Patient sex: M
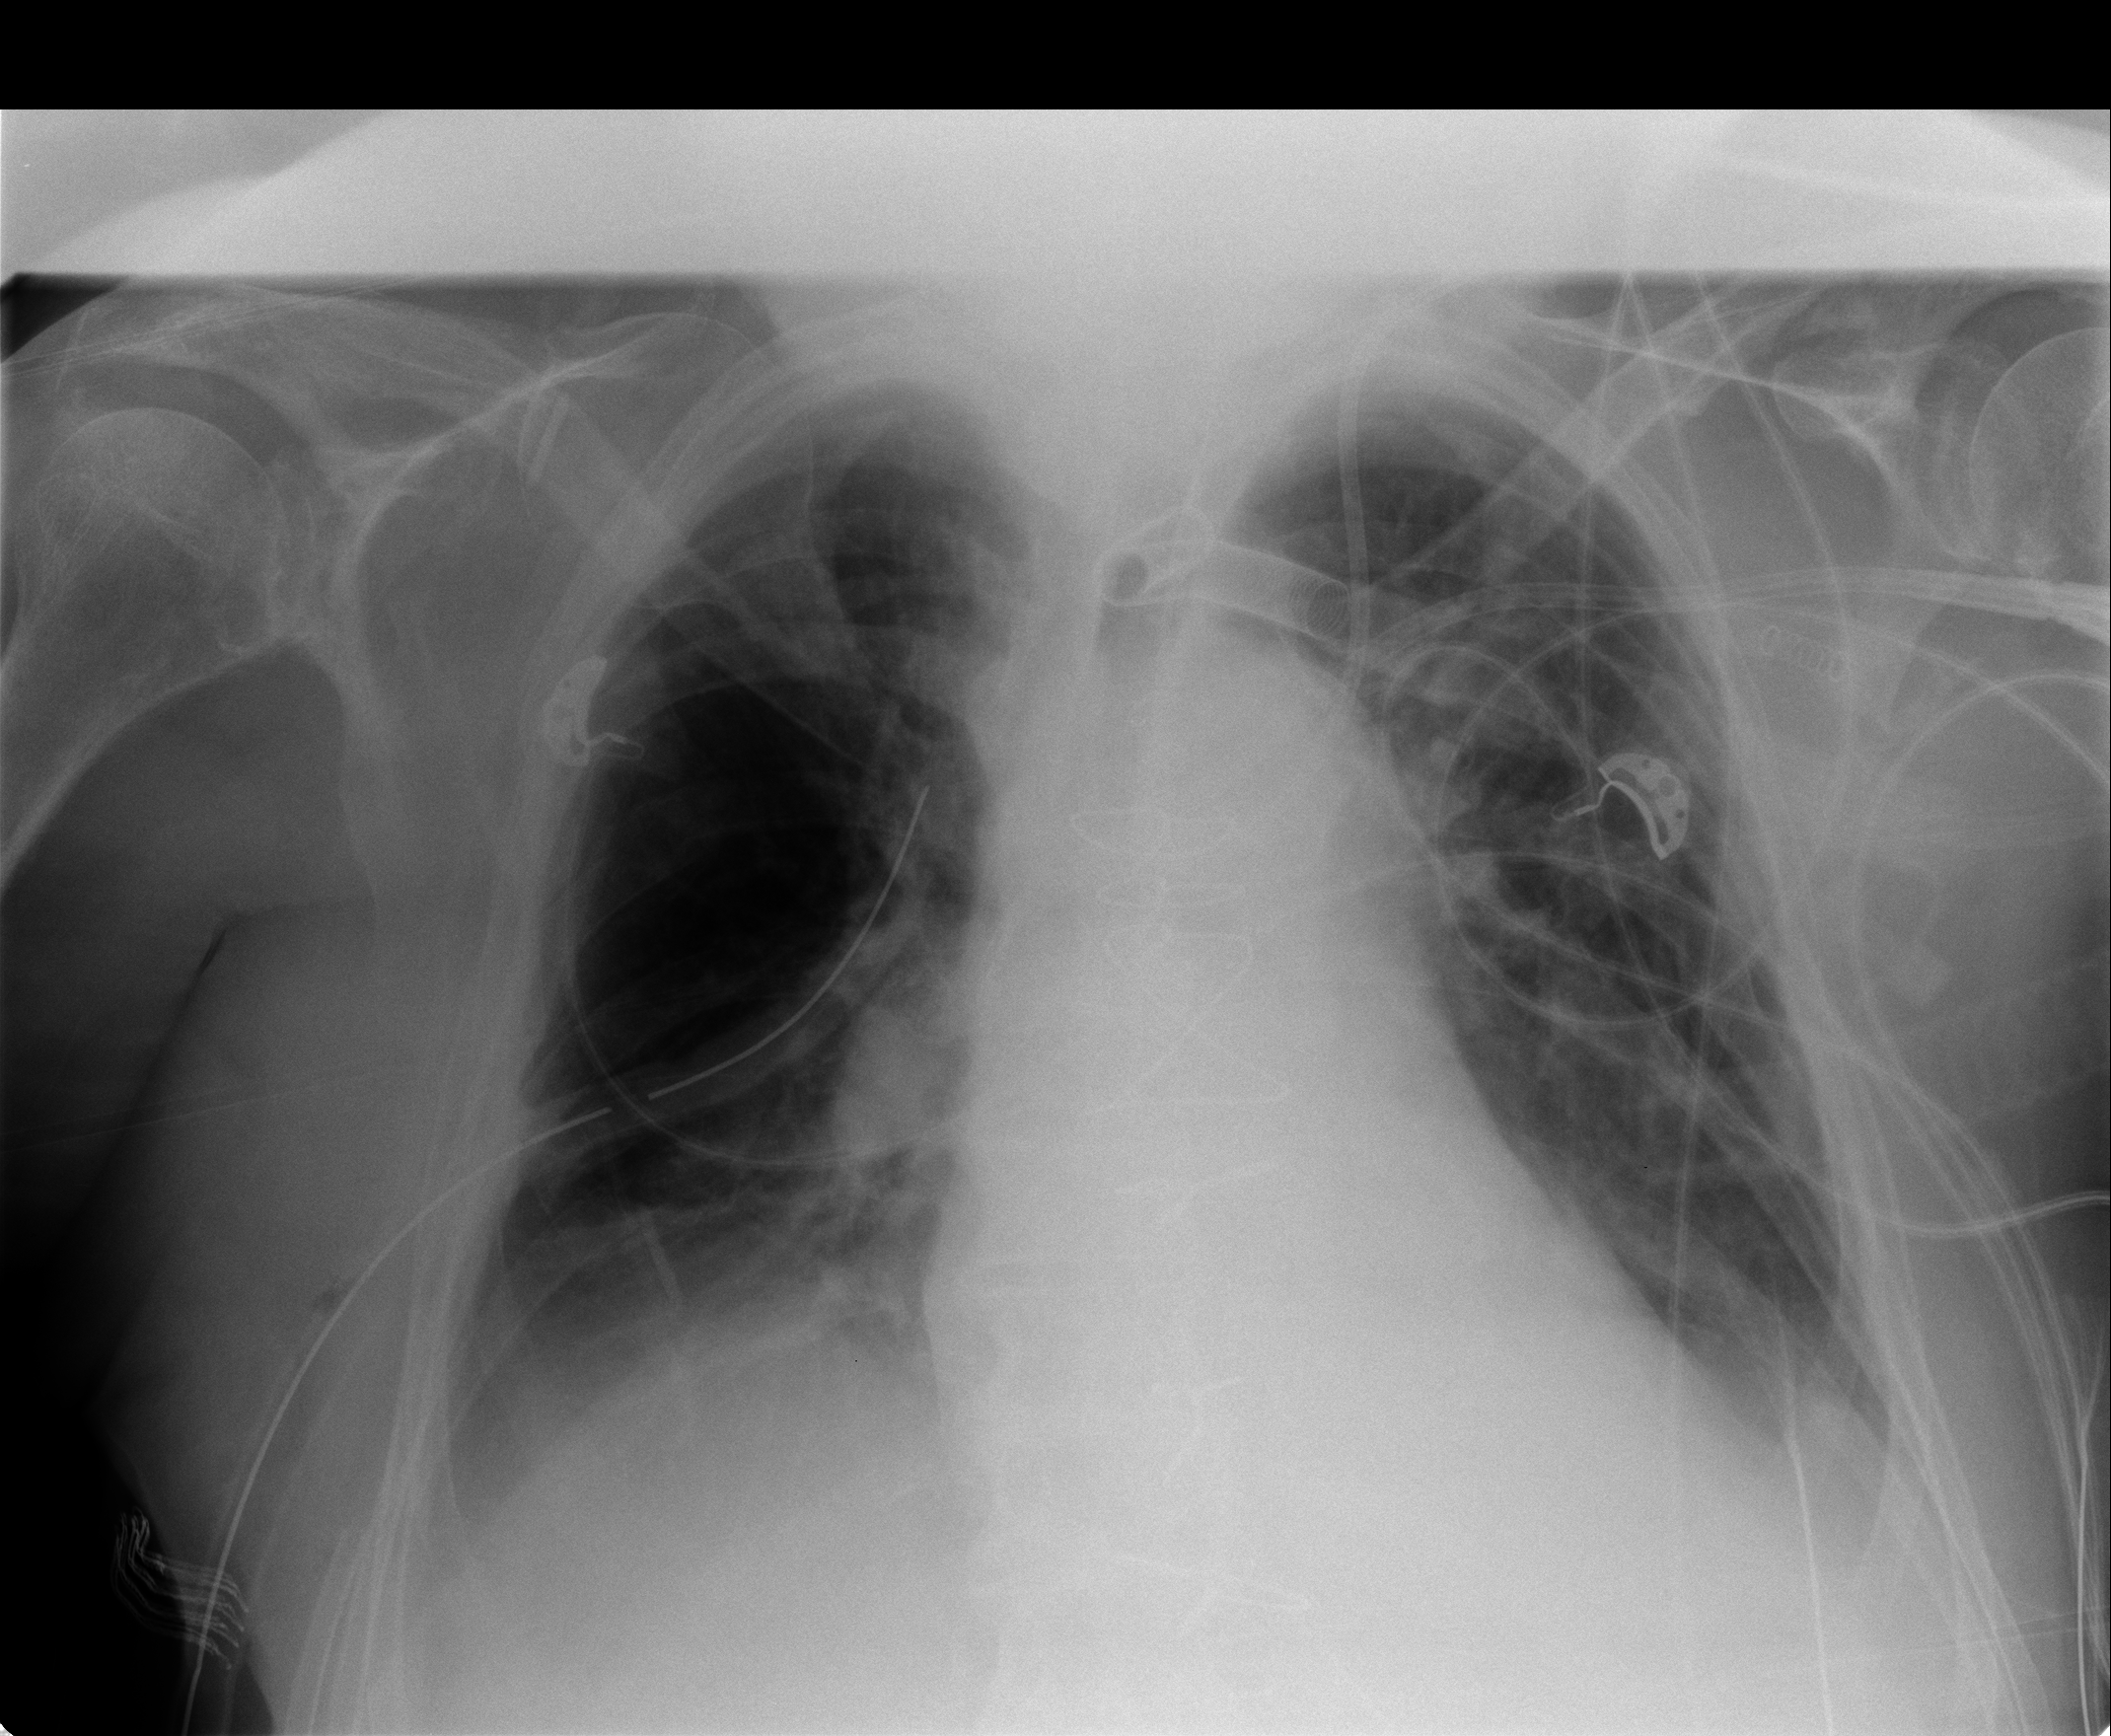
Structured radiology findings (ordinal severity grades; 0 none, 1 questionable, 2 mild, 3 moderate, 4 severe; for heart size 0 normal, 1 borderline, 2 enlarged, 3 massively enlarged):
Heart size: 1
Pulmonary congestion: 2
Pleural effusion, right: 2
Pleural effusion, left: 2
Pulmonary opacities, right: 0
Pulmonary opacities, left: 0
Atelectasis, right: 2
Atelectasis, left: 2